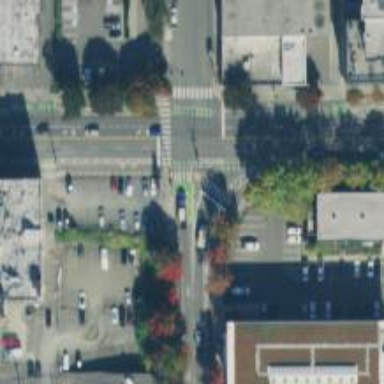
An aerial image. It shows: Asphalt footway with marked zebra crossing. The crossing includes island.